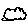
Label: cloud